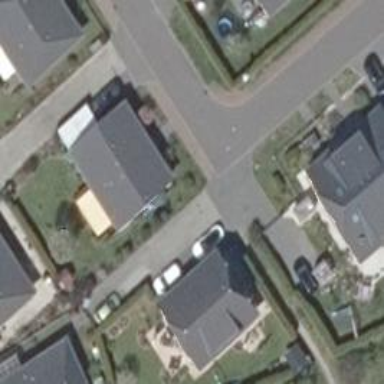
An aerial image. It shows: Residential paved road with sidewalks on both sides.